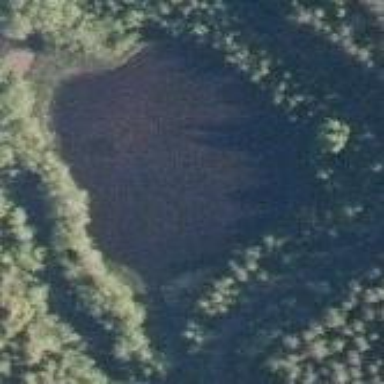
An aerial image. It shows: Reservoir.